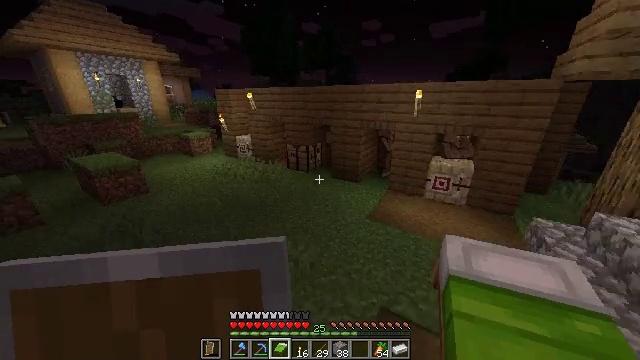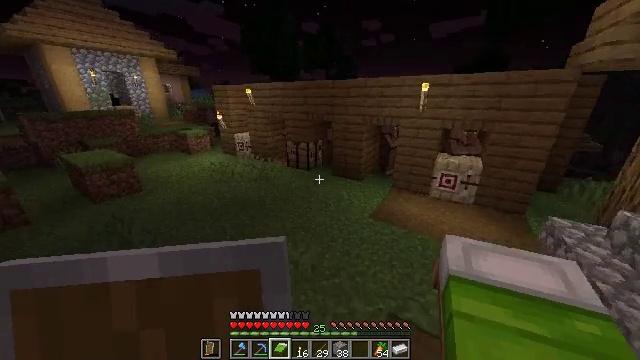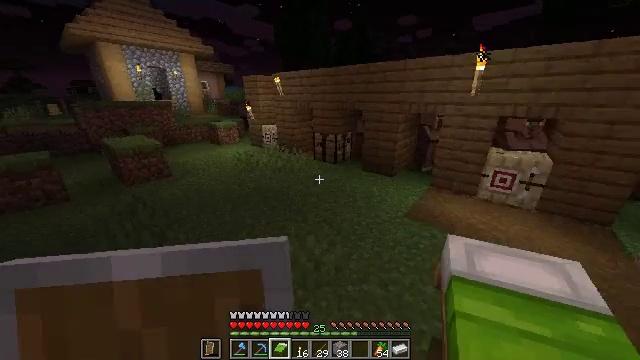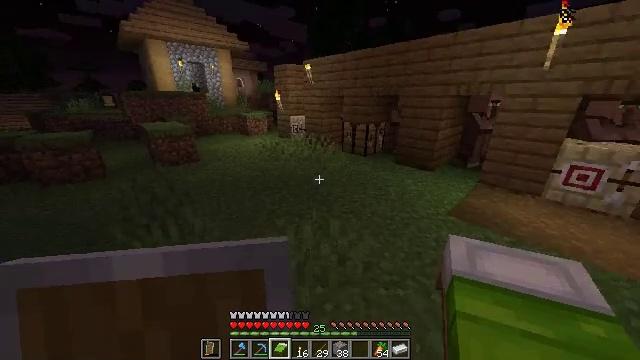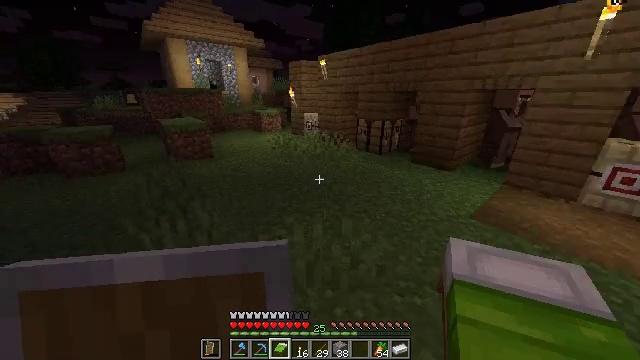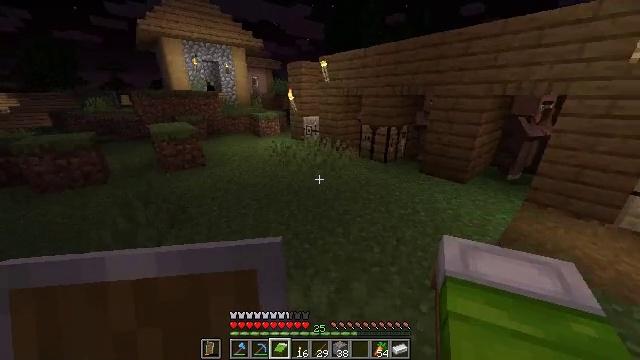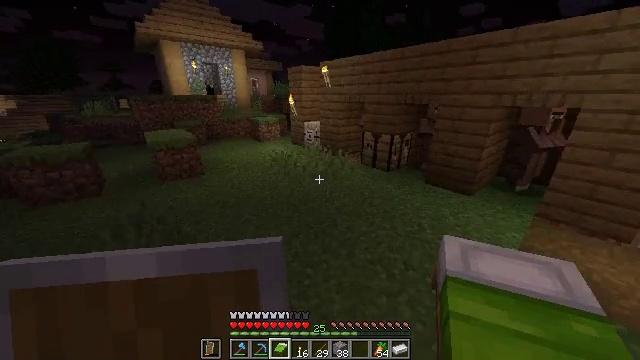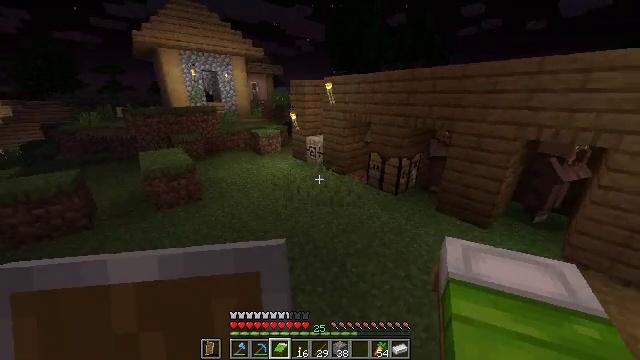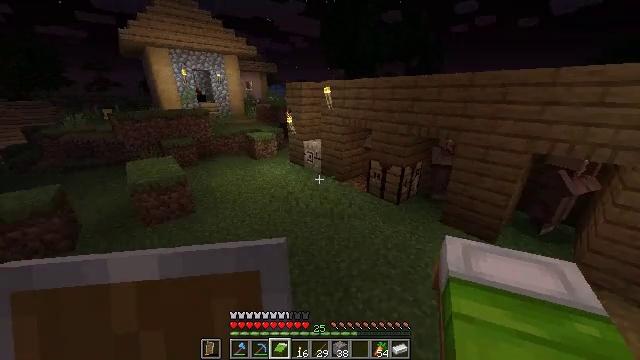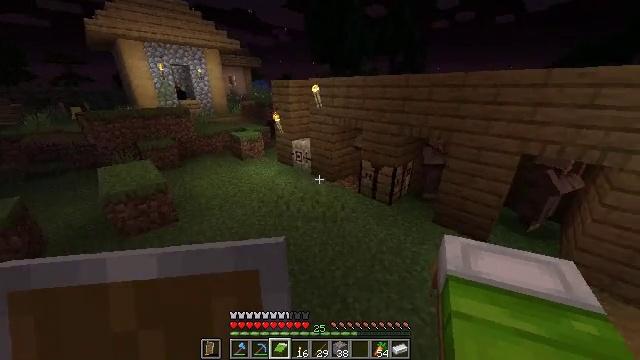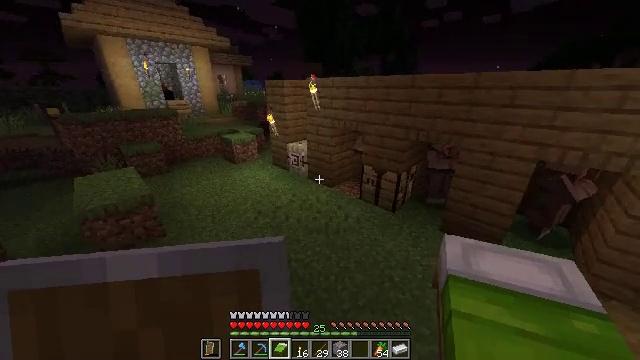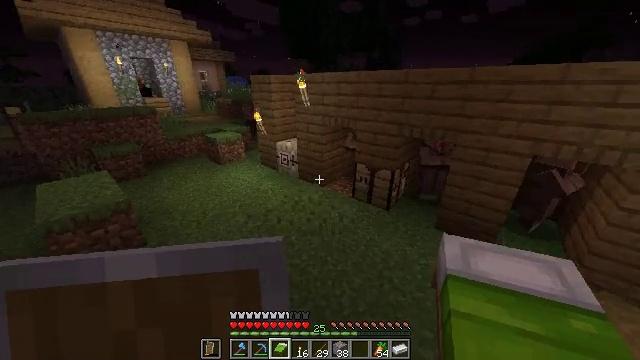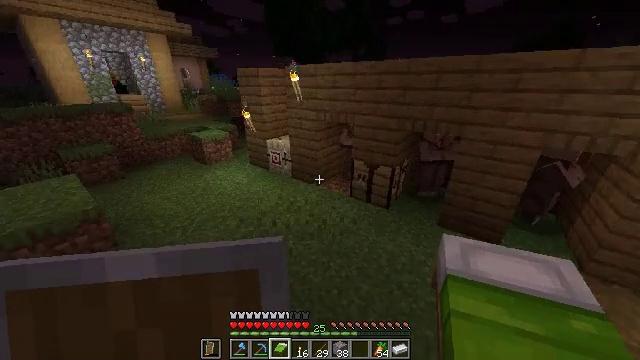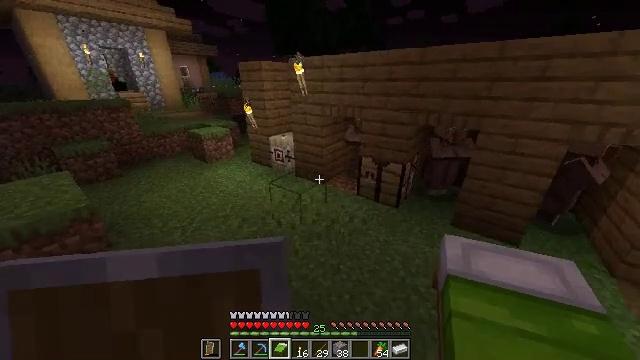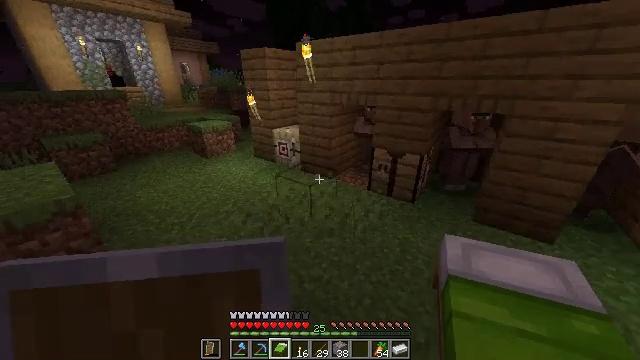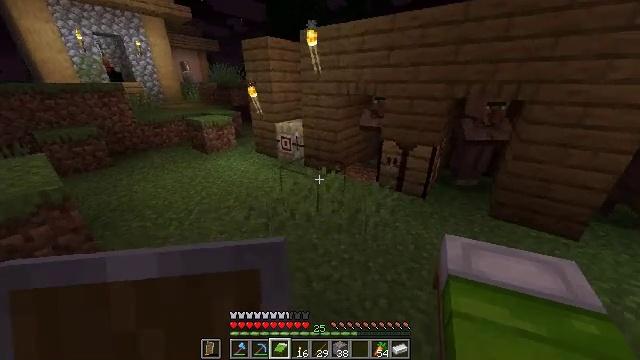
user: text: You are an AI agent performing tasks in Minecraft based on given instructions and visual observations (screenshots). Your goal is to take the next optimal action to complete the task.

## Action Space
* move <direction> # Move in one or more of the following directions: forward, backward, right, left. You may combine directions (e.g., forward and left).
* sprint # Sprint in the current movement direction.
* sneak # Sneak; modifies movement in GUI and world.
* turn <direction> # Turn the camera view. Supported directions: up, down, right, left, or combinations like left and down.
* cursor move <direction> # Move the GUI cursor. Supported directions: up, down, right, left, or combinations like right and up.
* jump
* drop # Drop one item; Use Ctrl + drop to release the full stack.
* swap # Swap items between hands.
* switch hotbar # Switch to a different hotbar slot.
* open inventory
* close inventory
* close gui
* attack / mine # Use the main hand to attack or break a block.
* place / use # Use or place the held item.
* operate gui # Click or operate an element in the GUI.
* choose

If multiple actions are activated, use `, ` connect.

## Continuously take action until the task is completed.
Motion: motion action
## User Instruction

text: Mine block fletching table.
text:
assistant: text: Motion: move forward, sprint, jump
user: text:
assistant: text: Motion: move forward, sprint, turn left, jump
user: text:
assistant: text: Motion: move forward and move left, sprint, turn left, jump
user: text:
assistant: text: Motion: move forward and move left, sprint, turn left, jump
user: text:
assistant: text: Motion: move forward and move left, sprint, jump
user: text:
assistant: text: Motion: move forward and move left, sprint, jump
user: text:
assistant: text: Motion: move forward and move left, sprint, jump
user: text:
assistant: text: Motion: move forward and move left, sprint, turn right, jump
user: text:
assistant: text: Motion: move forward and move left, sprint, turn right and down, jump
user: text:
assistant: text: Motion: move forward and move left, sprint, turn right, jump
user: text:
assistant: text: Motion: move forward and move left, sprint, turn right, jump
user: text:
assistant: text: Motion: move forward and move left, sprint, turn right, jump
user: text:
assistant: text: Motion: move forward and move left, sprint, jump
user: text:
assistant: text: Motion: move forward and move left, sprint, jump
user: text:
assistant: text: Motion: move forward and move left, sprint, jump
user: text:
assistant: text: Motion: move forward and move left, sprint, jump
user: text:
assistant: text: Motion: move forward and move left, sprint, jump
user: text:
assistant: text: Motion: move forward and move left, sprint, jump
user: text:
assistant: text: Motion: move forward and move left, sprint, jump
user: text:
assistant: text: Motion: move forward and move left, sprint, jump
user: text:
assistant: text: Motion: move forward and move left, sprint, turn right and down, jump
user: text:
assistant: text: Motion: move forward and move left, sprint, turn right, jump
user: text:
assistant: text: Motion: move forward and move left, sprint, turn right
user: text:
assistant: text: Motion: move forward and move left, turn right
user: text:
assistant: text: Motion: move forward, turn right
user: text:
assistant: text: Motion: move forward, turn right
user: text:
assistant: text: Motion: move forward
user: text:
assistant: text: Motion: move forward
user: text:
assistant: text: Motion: turn left
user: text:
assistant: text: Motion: turn left